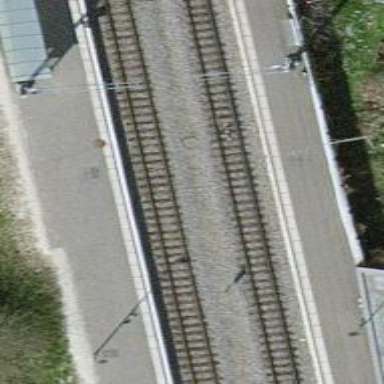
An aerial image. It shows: Light rail station for public transport and railway.